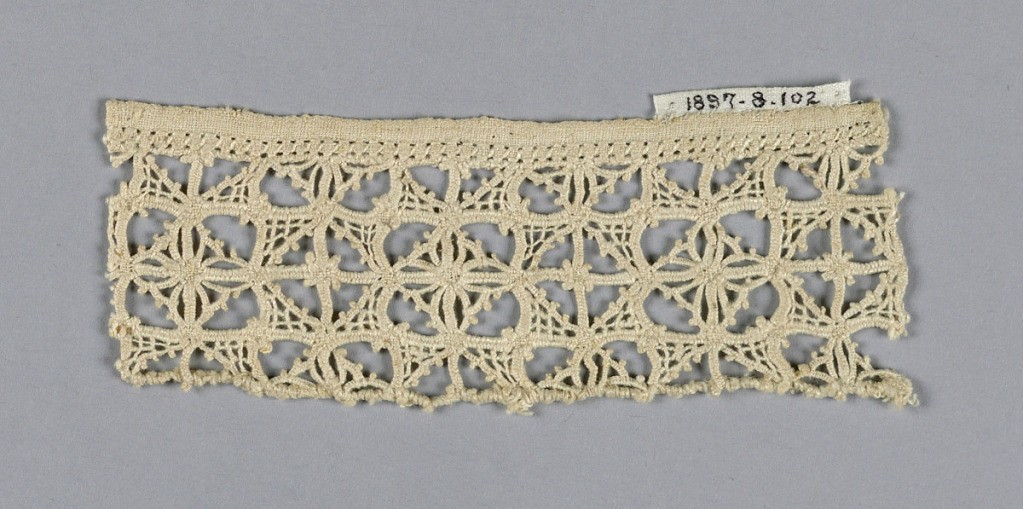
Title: Fragment
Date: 16th century
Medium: linen Technique: grid of withdrawn element with needle lace (reticella)
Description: Fragment with rows of squares with diamond shapes in the center.